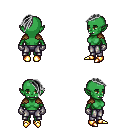
a pixel art fantasy rpg character, female body template, orc, green skin, leather shoulder armor, metal pants, gray long mohawk hairstyle, metal gloves, gold boots, four views (front, back, left, right), 2x2 character sprite sheet, small pixel art, hard edges, no anti-aliasing